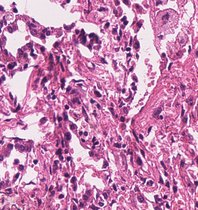
Tumor epithelial tissue: no
Tumor-associated stroma tissue: no
Normal tissue: yes